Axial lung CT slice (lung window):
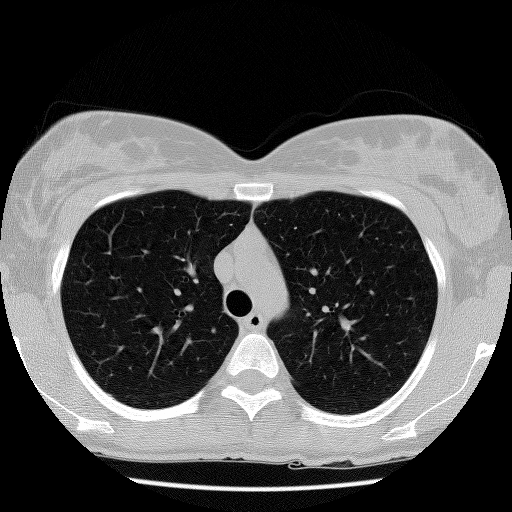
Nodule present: no